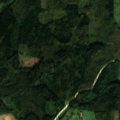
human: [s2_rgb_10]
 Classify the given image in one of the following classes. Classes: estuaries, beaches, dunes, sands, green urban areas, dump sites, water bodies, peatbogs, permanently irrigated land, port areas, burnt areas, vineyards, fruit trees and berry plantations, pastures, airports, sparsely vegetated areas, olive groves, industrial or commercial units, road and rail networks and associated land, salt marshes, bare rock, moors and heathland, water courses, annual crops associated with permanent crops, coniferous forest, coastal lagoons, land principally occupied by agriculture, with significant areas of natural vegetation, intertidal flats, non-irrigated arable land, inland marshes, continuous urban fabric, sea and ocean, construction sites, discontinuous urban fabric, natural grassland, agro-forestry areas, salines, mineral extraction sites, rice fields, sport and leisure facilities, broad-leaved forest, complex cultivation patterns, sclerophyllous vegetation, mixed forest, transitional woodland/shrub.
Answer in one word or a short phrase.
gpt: non-irrigated arable land, mixed forest, transitional woodland/shrub